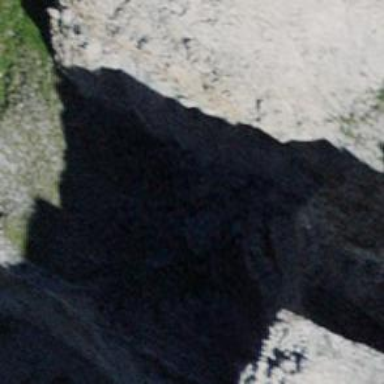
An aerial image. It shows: Cliff in nature.